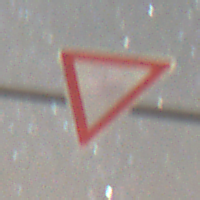
Verkehrszeichen: VorfahrtGewaehren
Umgebung: Outdoor, Nature
Tageszeit: Night
Wetter: Clear
Licht: Natural
Jahreszeit: NotSpecified
Kontrast: LowContrast